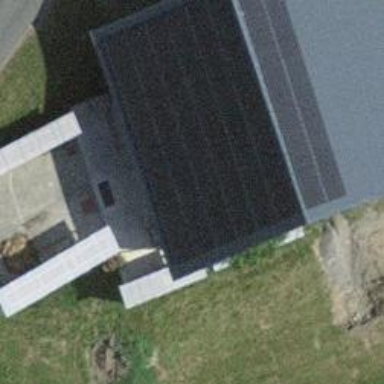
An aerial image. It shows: Solar power generator.